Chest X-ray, AP view. Patient: 40 years old, sex M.
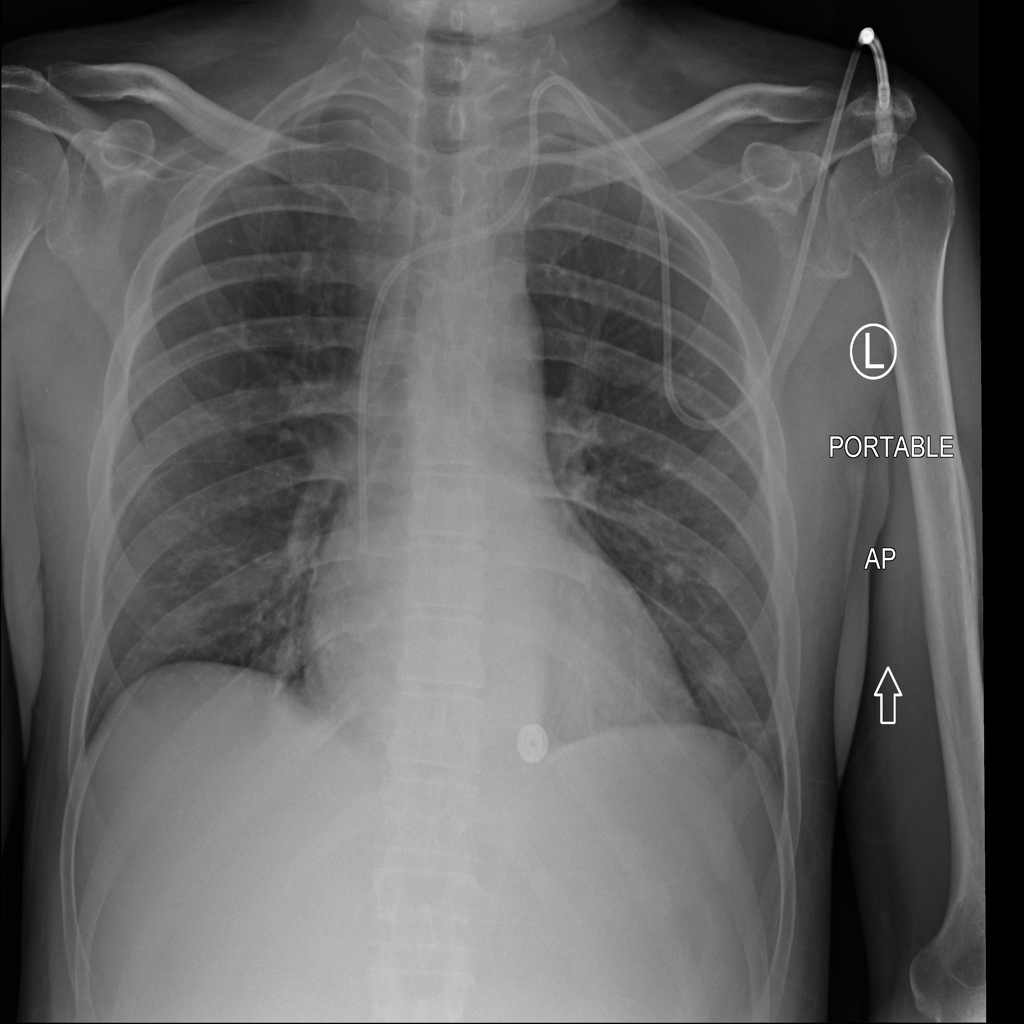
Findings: Atelectasis, Nodule